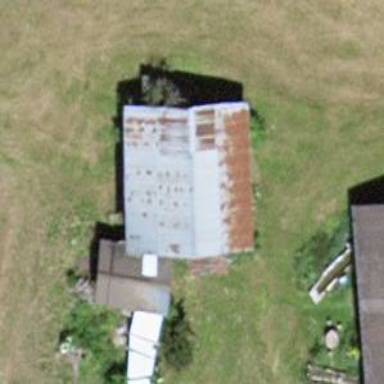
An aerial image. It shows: Barn.